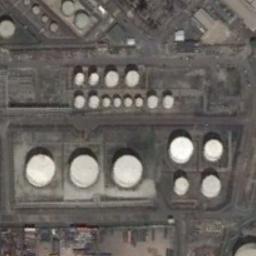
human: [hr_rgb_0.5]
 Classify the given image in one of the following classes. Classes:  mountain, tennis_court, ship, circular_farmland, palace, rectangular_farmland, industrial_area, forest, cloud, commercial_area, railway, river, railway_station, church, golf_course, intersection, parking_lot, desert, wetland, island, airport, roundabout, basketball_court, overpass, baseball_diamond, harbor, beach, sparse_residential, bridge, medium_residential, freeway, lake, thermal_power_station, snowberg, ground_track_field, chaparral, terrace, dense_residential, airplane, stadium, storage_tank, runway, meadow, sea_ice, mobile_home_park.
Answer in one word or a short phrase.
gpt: storage_tank